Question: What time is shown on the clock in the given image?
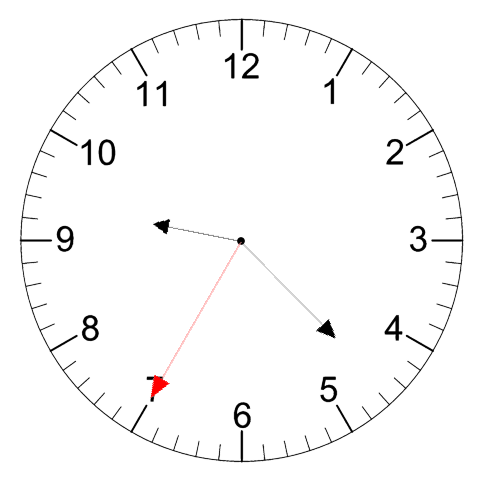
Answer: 09:22:35